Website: home-depot
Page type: billing-address
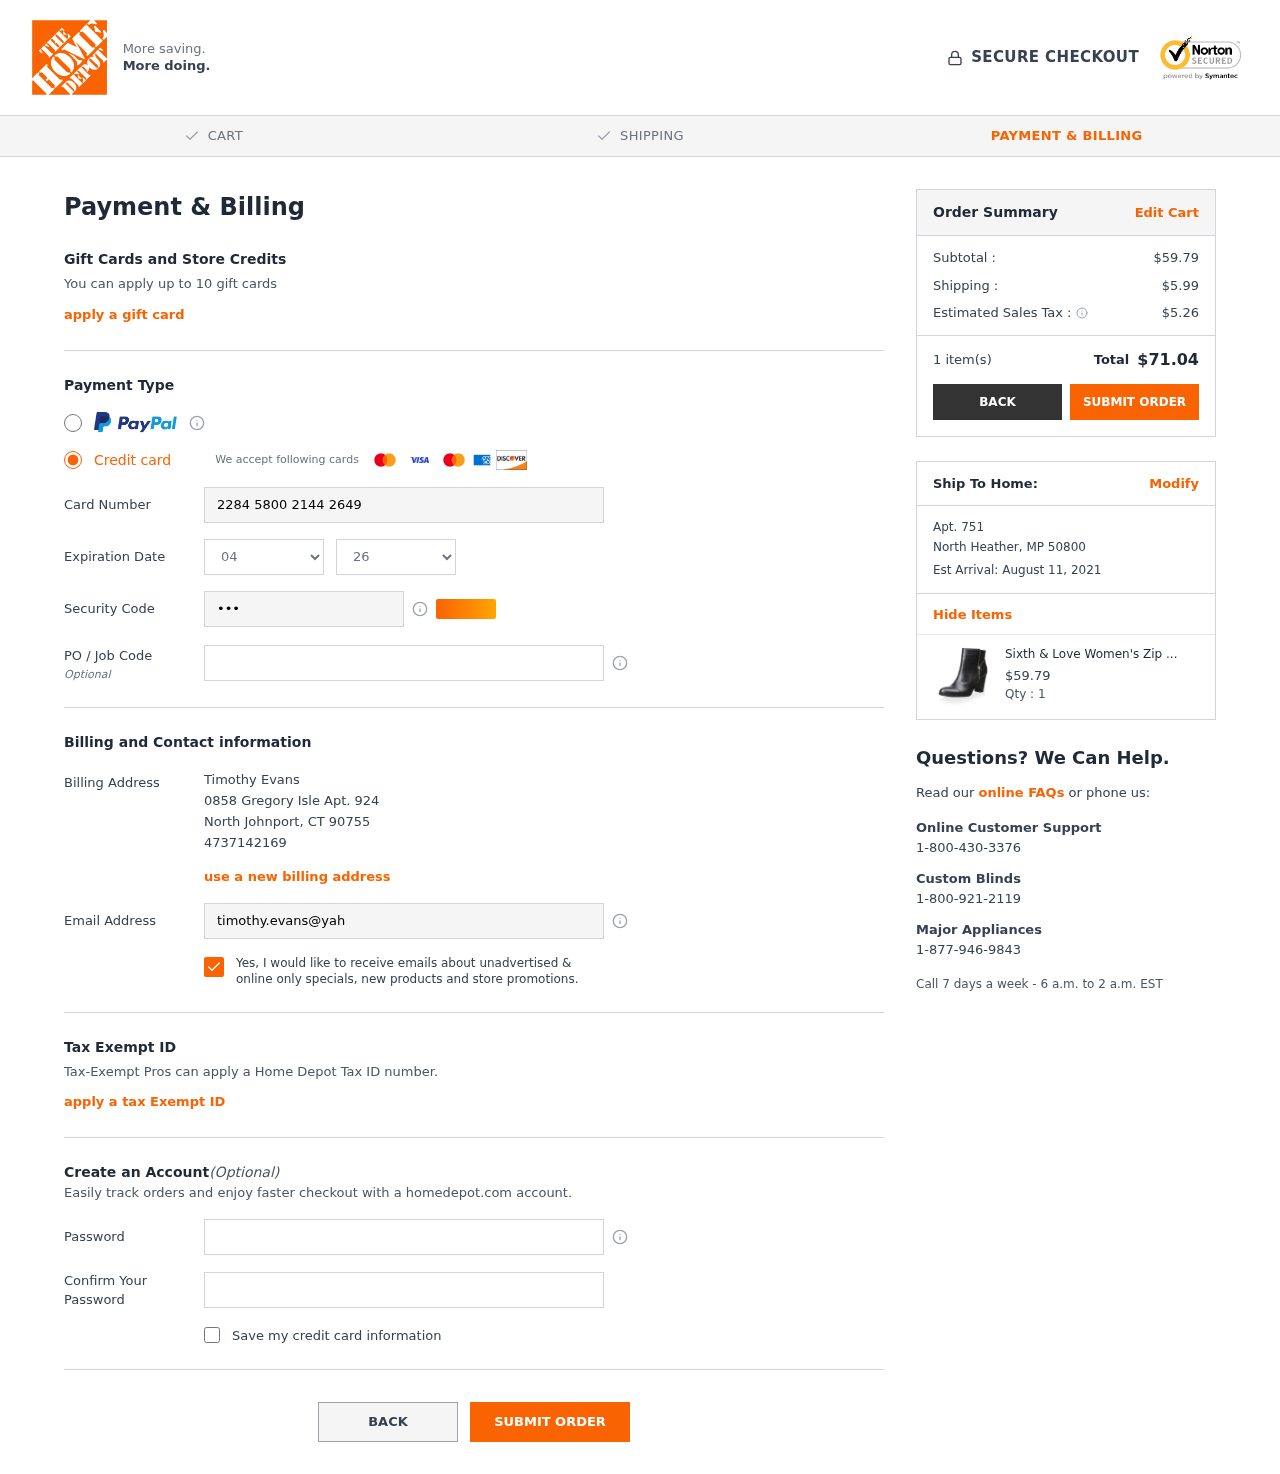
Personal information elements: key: PII_CARD_CVV
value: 169
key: PII_CARD_EXPIRY_MONTH
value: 04
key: PII_CARD_EXPIRY_YEAR
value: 26
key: PII_CARD_NUMBER
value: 2284 5800 2144 2649
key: PII_CITY
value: North Johnport
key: PII_CITY2
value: North Heather
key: PII_EMAIL
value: timothy.evans@yahoo.com
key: PII_FULLNAME
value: Timothy Evans
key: PII_PHONE
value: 4737142169
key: PII_POSTCODE
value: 90755
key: PII_POSTCODE2
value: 50800
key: PII_STATE_ABBR
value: CT
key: PII_STATE_ABBR2
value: MP
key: PII_STREET
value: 0858 Gregory Isle Apt. 924
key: PII_STREET2
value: Apt. 751
Product elements: key: PRODUCT1_NAME
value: Sixth & Love Women's Zip Bootie, Black, 7.5 M US
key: PRODUCT1_PRICE
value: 59.79
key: PRODUCT1_QUANTITY
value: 1
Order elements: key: ORDER_SUBTOTAL
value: $59.79
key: ORDER_SHIPPING_COST
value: $5.99
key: ORDER_TAX
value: $5.26
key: ORDER_NUM_ITEMS
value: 1 item(s)
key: ORDER_TOTAL
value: $71.04
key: ORDER_DELIVERY_DATE
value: Est Arrival: August 11, 2021